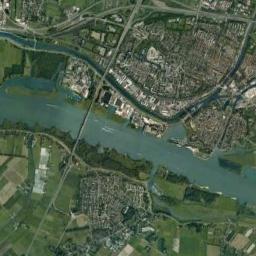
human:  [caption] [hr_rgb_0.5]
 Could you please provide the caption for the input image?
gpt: There are many trees around the river .

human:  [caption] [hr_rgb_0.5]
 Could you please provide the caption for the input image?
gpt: A straight cyan river with green and tan fields and cities on the shore .

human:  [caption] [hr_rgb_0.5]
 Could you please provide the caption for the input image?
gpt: The deep blue river with some tributaries is flanked by some fields and residential areas .

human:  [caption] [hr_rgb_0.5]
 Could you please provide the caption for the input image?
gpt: The river goes through farmland and houses .

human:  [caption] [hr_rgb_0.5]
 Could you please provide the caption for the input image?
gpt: There are many buildings and green farmlands near the river .